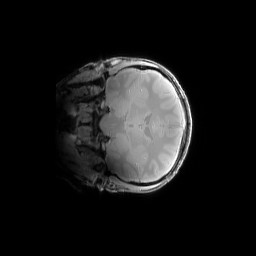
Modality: PDw
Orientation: coronal
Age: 30
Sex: female
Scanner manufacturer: siemens
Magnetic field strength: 6.98 T
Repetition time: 1.3 s
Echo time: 0.00231 s